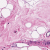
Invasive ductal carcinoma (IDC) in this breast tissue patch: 0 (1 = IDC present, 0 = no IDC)